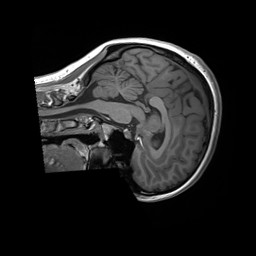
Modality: T1w
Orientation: sagittal
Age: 19
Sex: female
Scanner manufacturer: siemens
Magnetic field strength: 3 T
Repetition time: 1.8 s
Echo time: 0.00232 s